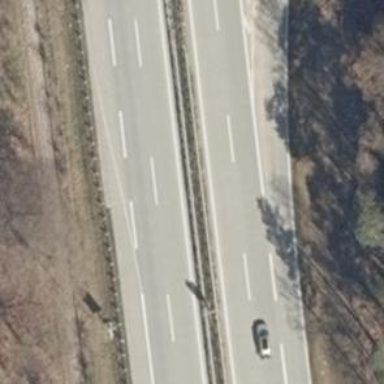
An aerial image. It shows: Concrete motorway.